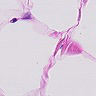
Metastatic tissue present: no